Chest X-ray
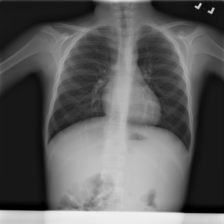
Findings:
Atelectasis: negative
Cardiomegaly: negative
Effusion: negative
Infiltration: negative
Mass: negative
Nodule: negative
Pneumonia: negative
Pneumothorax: negative
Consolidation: negative
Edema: negative
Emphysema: negative
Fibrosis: negative
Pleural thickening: negative
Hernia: negative